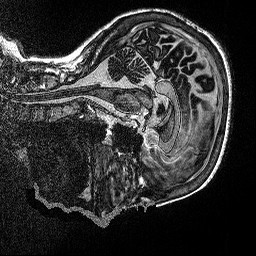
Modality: MP2RAGE
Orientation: sagittal
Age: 62
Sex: female
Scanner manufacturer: siemens
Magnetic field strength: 3 T
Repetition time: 5 s
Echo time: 0.00298 s